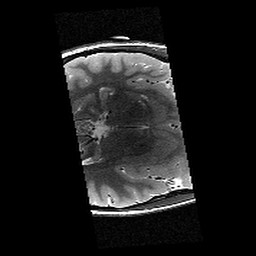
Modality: T2w
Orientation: axial
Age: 14
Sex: female
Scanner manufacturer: siemens
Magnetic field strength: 3 T
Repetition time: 9.23 s
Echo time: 0.067 s